Question: i have the following query
'''
use RecipesExample;
SELECT Recipes.RecipeTitle
FROM Recipes
'''
The create table is:
'''
CREATE TABLE Recipes (
RecipeID int NOT NULL DEFAULT 0 ,
RecipeTitle nvarchar (255) NULL ,
RecipeClassID smallint NULL DEFAULT 0 ,
Preparation text NULL ,
Notes text NULL
);
ALTER TABLE Recipes
ADD CONSTRAINT Recipes_PK PRIMARY KEY
(
RecipeID
);
'''
Which outputs:

How do I edit the query so I can also view the primary key? And also the foreign key RecipeClassID.
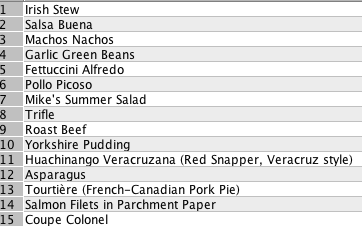
Answer: Simply add required columns in your query comma separated,
'''
SELECT Recipes.RecipeID,Recipes.RecipeClassID,Recipes.RecipeTitle FROM Recipes
'''